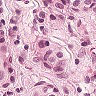
Metastatic tissue present: yes